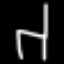
Label: chair